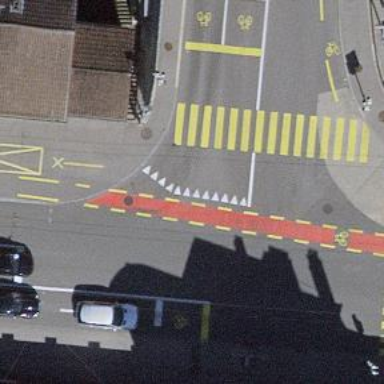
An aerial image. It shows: Marked road crossing with visible markings.